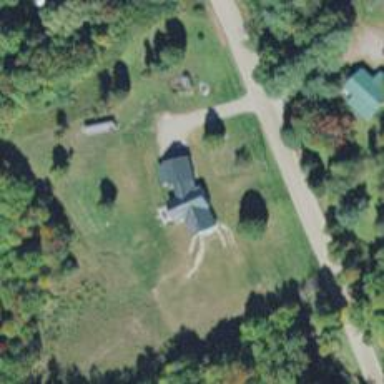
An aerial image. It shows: Simple house.